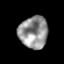
Tissue: prostate
Cell type: T cells
Senescence score: 0.3299
Nuclear area (px): 904
Mean DAPI intensity: 148.025